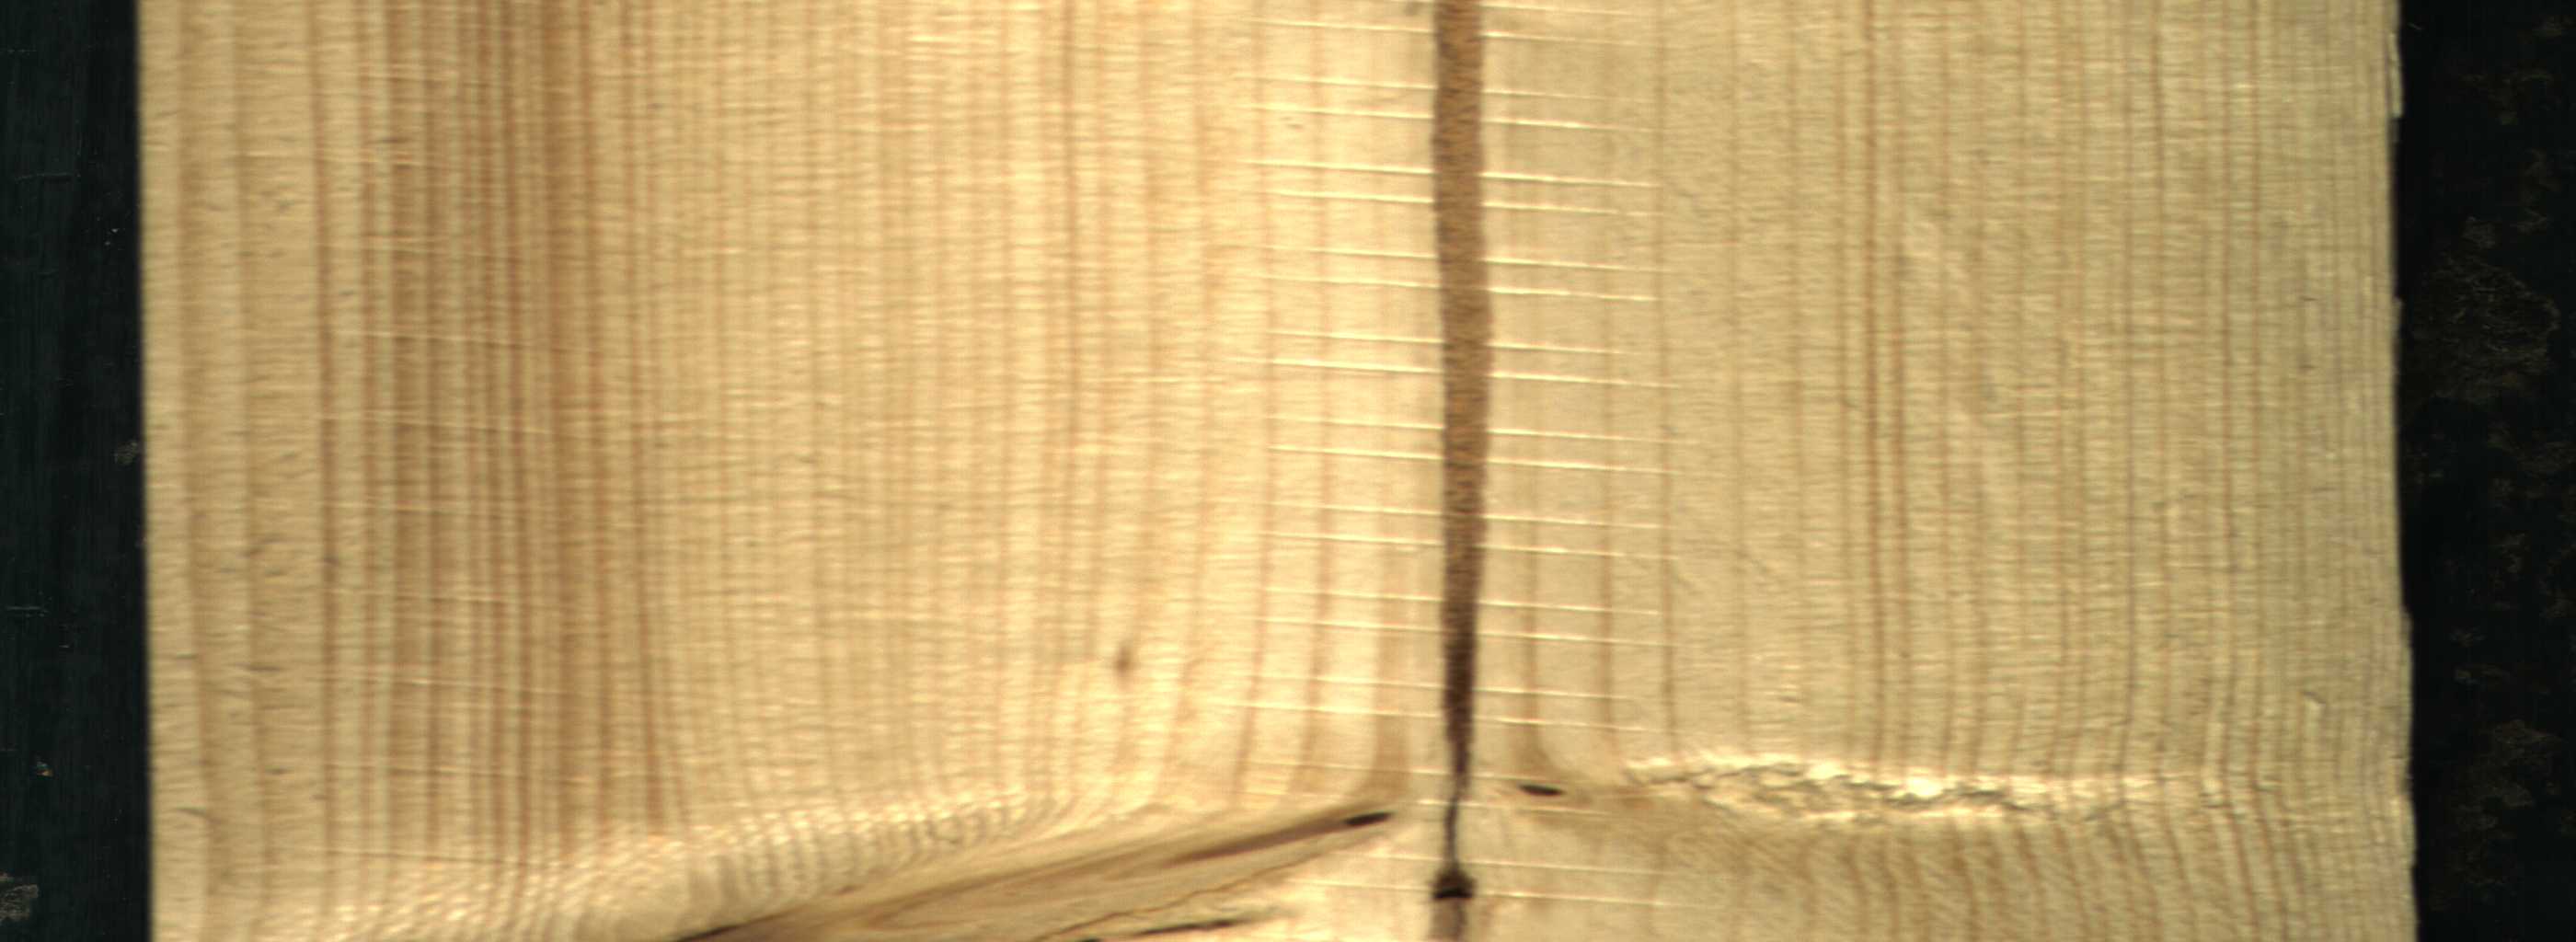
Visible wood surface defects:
Marrow
Quartzity
Dead_Knot
Dead_Knot
Live_Knot